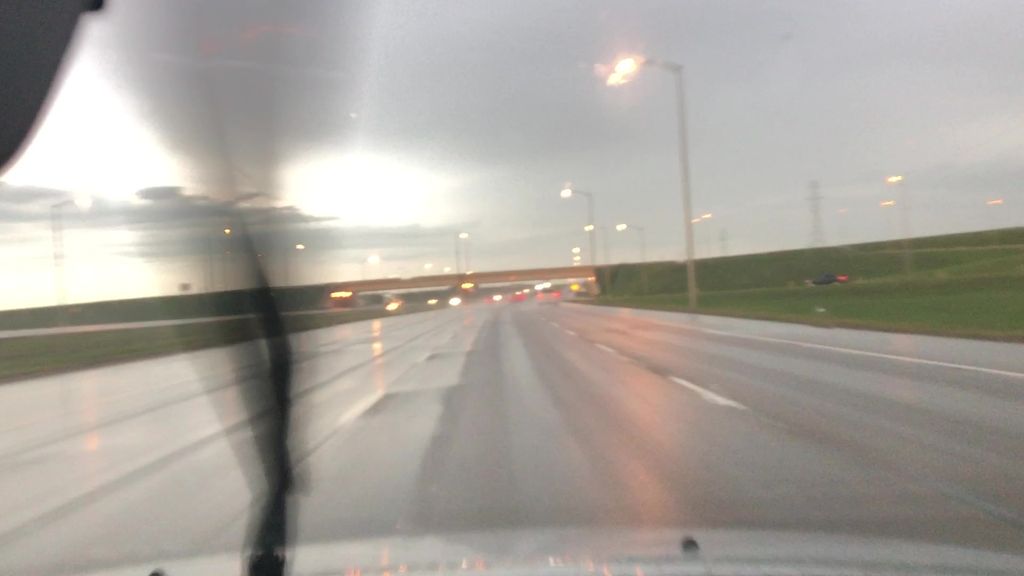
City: edmonton